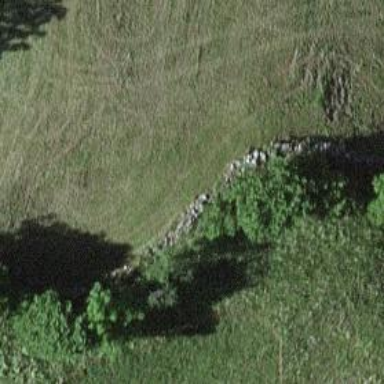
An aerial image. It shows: Wall made of dry stone.